Field crop: maize
Growth stage: 2
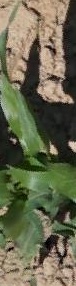
Species: maize